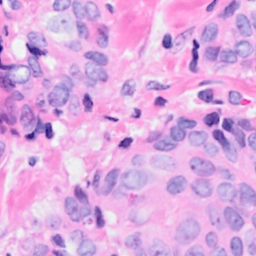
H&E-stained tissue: Breast